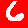
Digit: 6